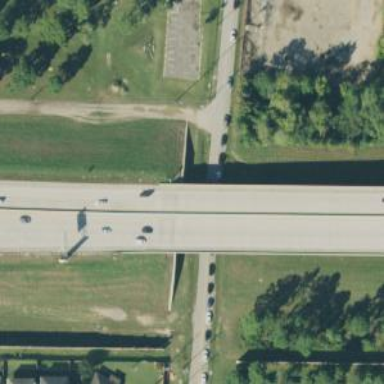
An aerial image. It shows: Bridge over motorway.